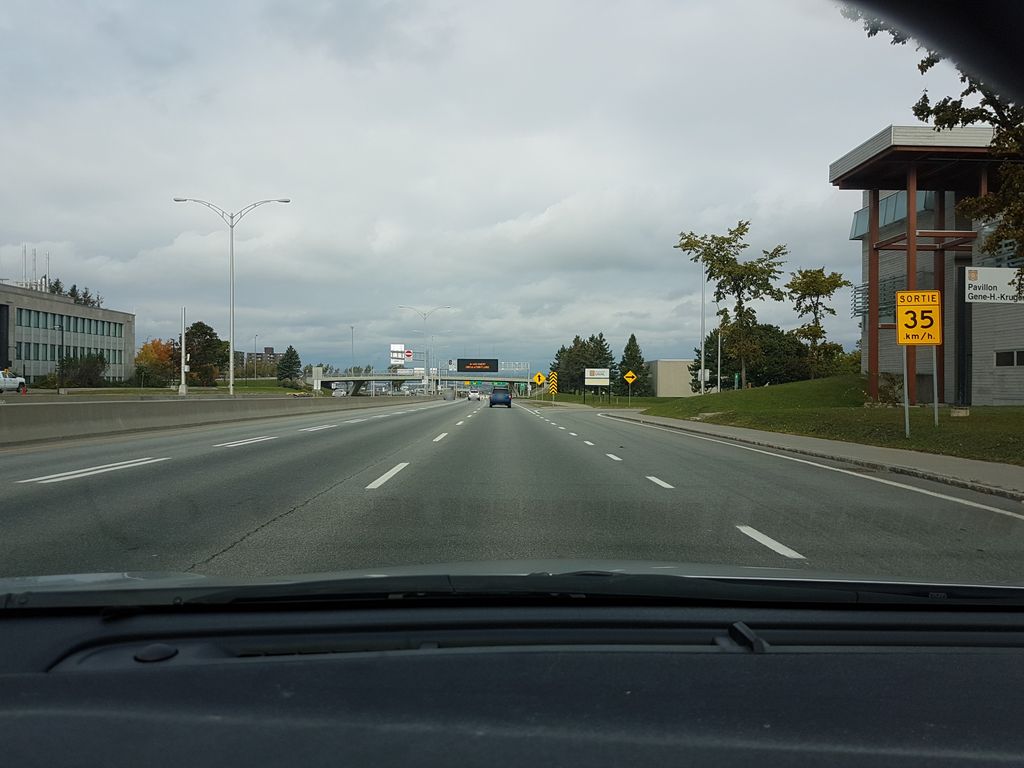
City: quebec_city